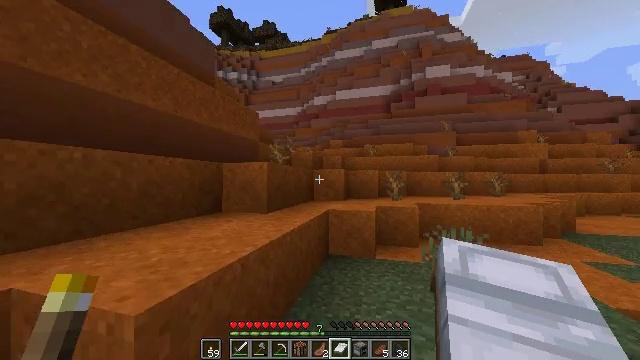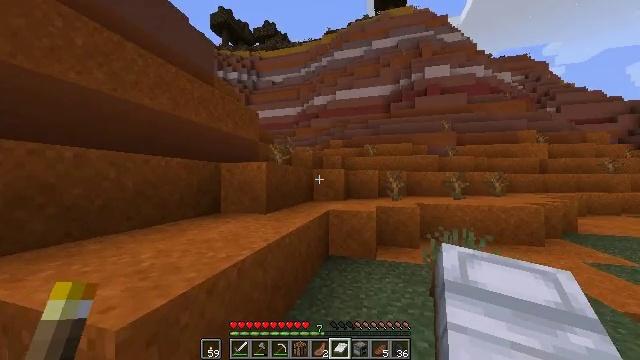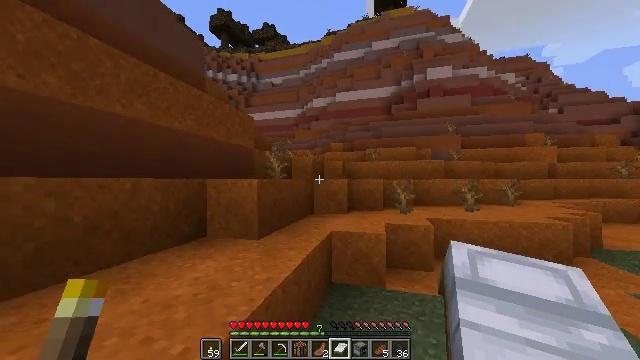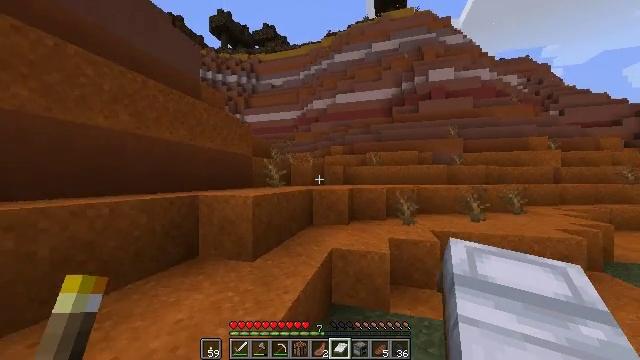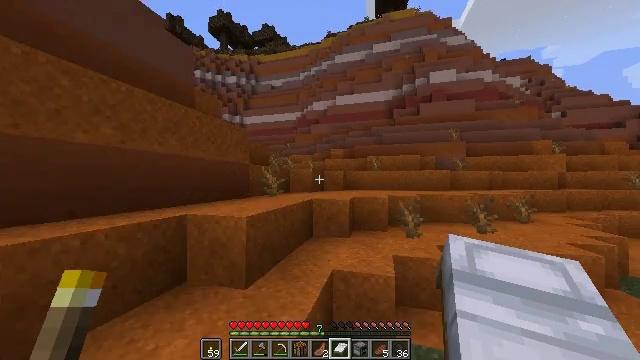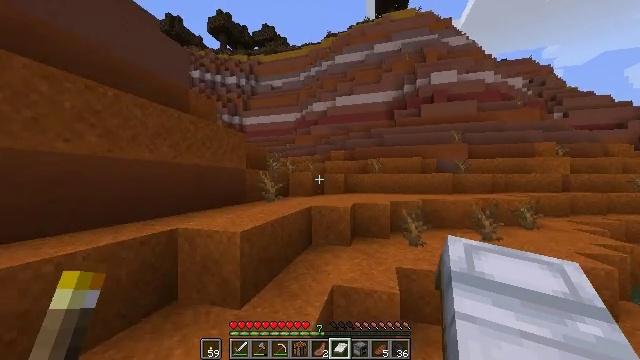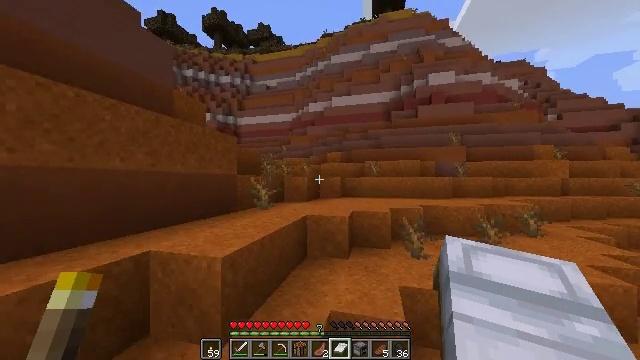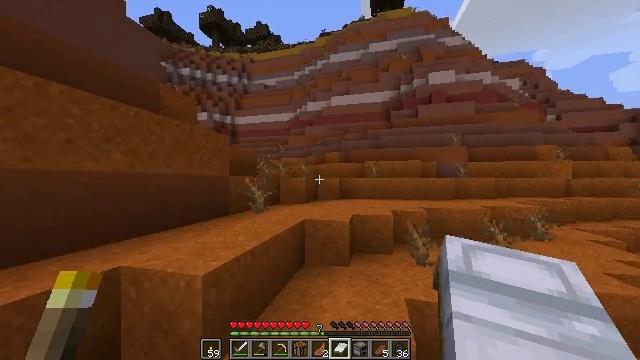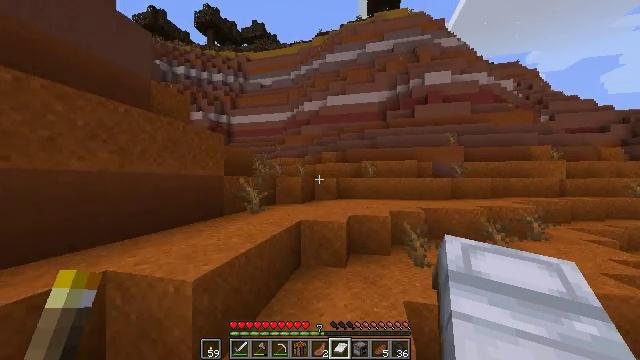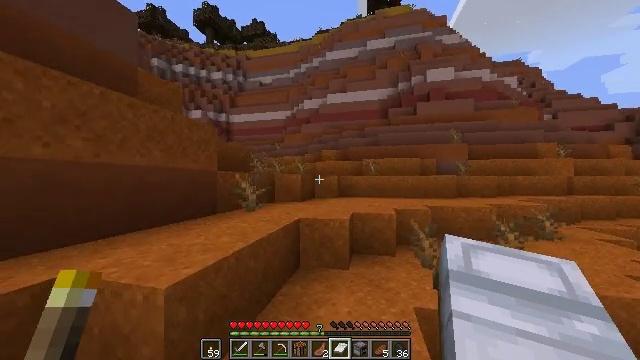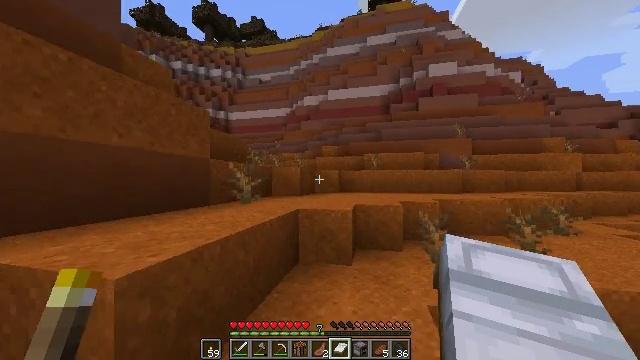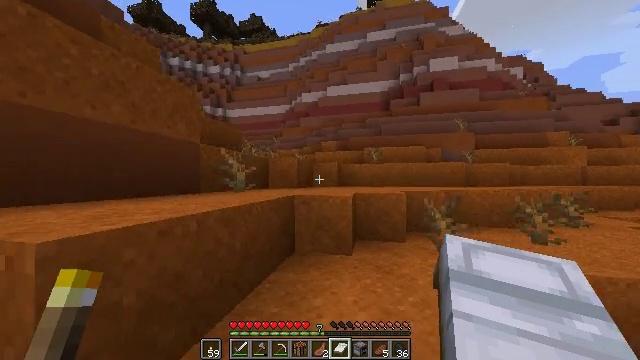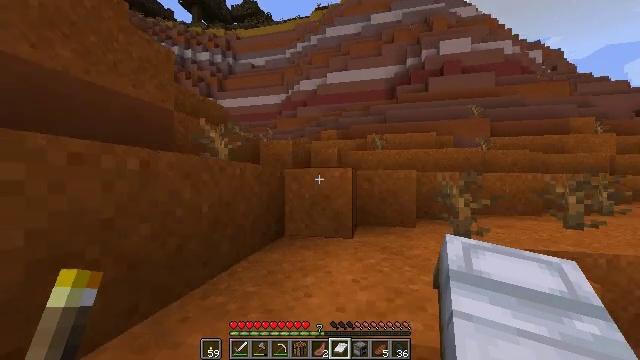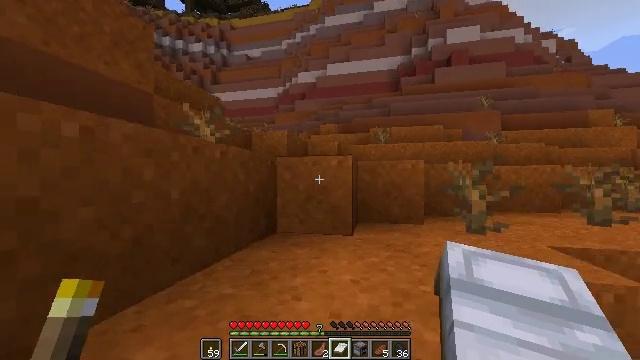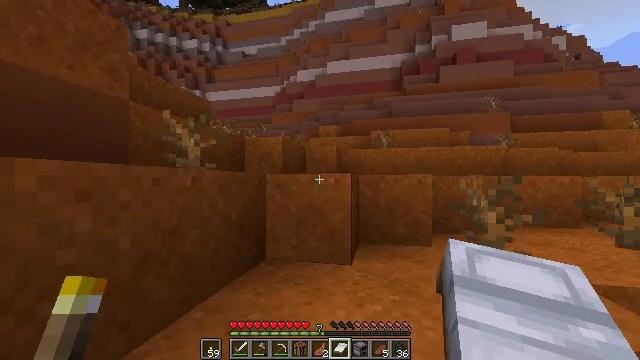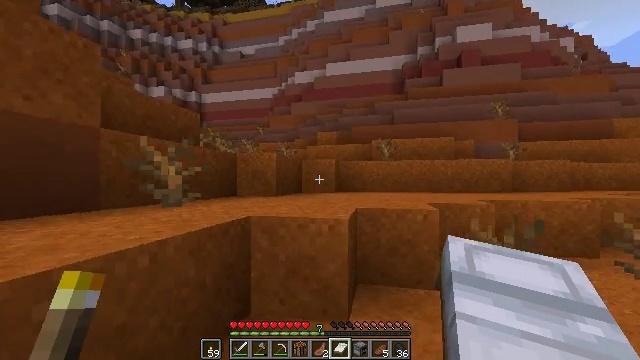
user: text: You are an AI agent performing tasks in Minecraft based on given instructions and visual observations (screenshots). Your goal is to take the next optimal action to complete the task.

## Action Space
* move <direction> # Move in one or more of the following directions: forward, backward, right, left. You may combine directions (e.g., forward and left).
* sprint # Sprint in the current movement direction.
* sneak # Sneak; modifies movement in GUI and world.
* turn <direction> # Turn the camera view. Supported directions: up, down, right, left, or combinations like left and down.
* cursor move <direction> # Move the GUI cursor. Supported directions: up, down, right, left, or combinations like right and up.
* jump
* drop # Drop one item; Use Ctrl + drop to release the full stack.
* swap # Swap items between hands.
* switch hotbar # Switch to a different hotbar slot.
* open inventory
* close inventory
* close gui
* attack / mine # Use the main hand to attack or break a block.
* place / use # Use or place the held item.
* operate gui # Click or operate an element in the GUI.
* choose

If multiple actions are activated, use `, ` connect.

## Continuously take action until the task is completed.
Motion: motion action
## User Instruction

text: Harvest terracotta for building.
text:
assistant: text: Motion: move forward, sprint, jump
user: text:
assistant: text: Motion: move forward, sprint, jump
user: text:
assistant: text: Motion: move forward, sprint, jump
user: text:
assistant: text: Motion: move forward, sprint, jump
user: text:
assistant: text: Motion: move forward, sprint, jump
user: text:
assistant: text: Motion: move forward, sprint, turn right, jump
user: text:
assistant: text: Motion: move forward, sprint, jump
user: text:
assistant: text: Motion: move forward, sprint, jump
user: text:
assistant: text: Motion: move forward, sprint, jump
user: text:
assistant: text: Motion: move forward, sprint, jump
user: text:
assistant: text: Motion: move forward, sprint, jump
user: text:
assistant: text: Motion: move forward, sprint, jump
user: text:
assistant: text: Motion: move forward, sprint, jump
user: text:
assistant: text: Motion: move forward, sprint, jump
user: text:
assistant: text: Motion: move forward, sprint, jump
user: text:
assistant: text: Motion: move forward, sprint, jump
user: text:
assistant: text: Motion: move forward, sprint, jump
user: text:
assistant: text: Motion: move forward, sprint, jump
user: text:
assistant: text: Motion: move forward, sprint, jump
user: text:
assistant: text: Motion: move forward, sprint, jump
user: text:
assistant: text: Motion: move forward, sprint, jump
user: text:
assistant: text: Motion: move forward, sprint, jump
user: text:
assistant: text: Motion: move forward, sprint, jump
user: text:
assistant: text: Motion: move forward, sprint, jump
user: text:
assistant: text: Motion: move forward, sprint, turn left, jump
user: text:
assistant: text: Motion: move forward, sprint, turn left, jump
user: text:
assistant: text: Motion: move forward, sprint, turn left, jump
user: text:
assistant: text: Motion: move forward, sprint, turn left, jump
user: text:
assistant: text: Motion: move forward, sprint, turn left, jump
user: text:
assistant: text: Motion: move forward, sprint, turn left, jump